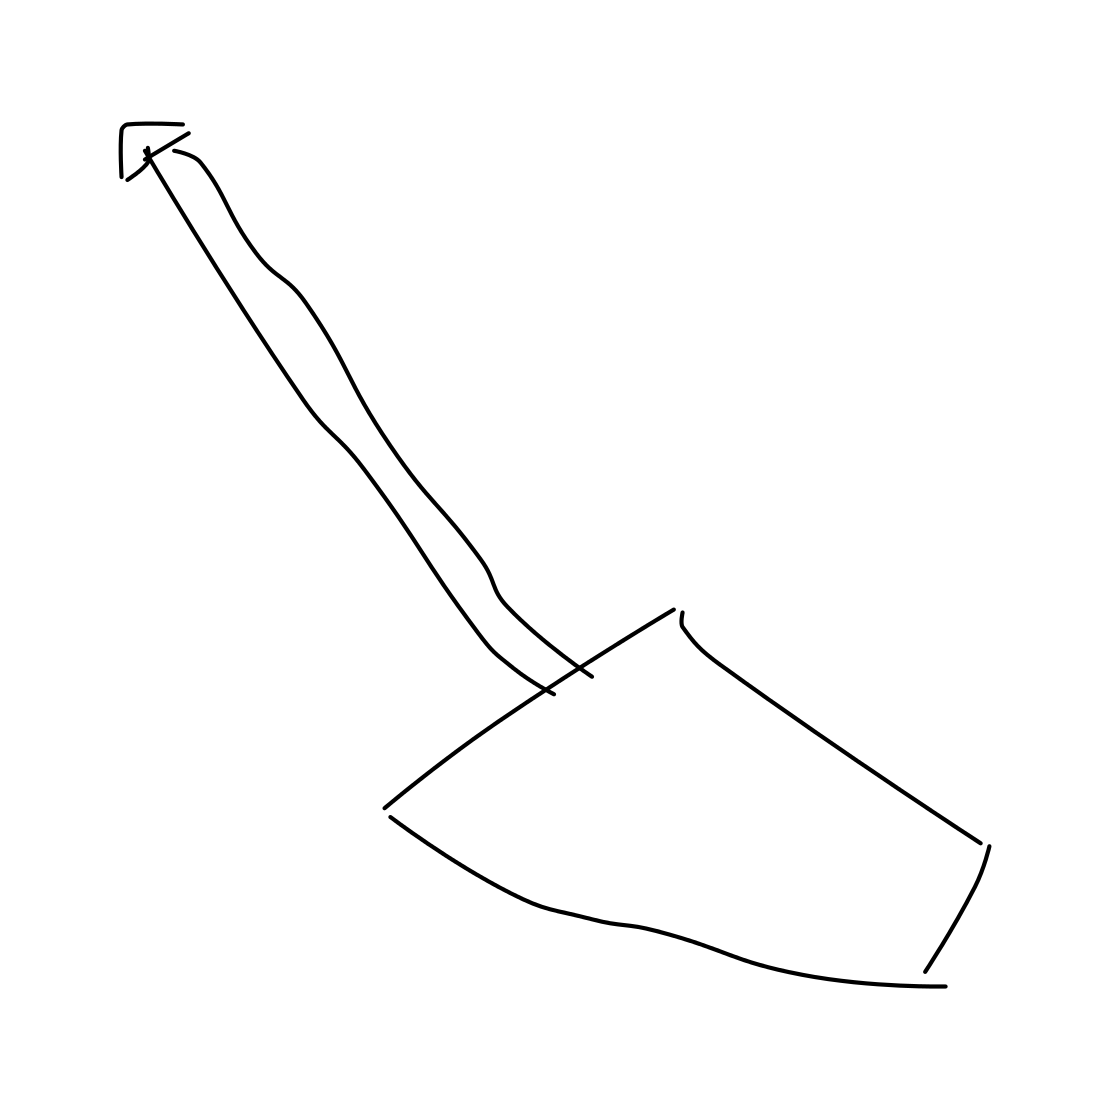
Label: shovel